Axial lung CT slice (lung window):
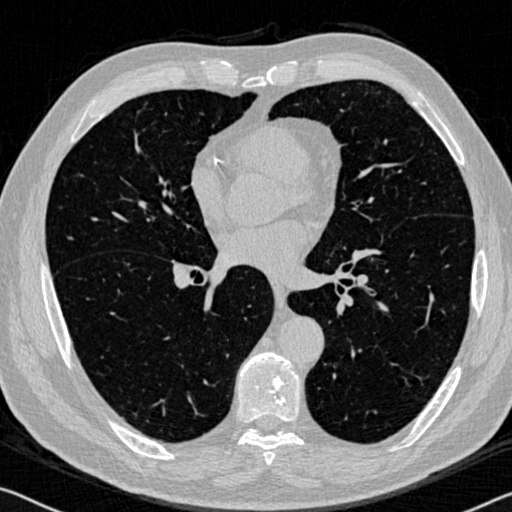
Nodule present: no